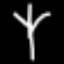
Label: fork